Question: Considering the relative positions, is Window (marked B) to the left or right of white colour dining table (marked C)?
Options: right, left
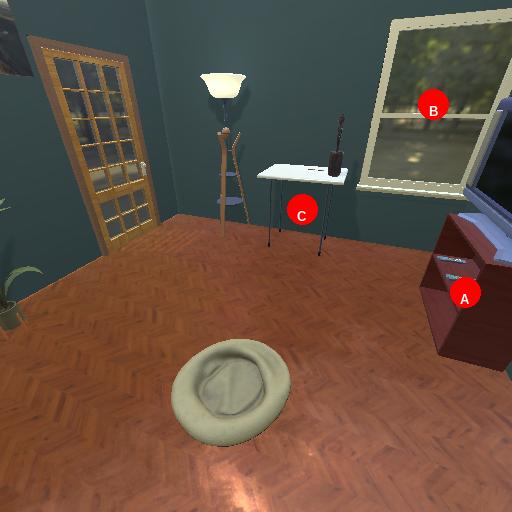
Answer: right